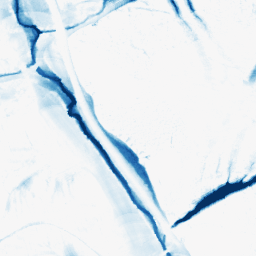
Category: morphological
Decomposition family: morphological_ellipse
Decomposition parameters: operation: closing
width: 20
height: 50
Upsampling method: bicubic
Upsampling parameters: scale: 4
Upsampling scale: 4